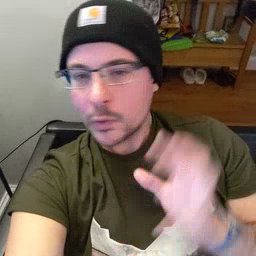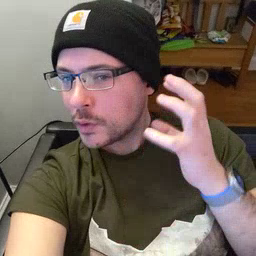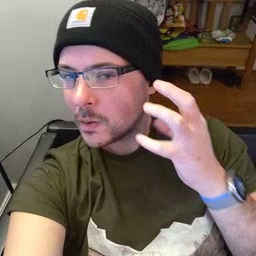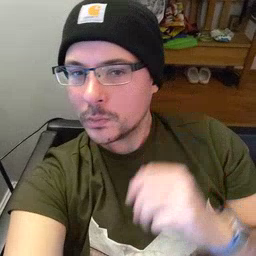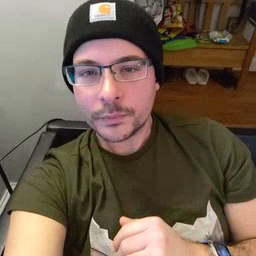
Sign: radio